Question: I have a procedure that I want to use to search through a xml column and return the value I search for. For now I just want it to return the value itself. As it is now, it is returning the correct expected number of row, but the returned value is null! I added the cast, but it returns the same!
Any ideas of how to get the searched string to return in stead of just null? Thanks!

'''
CREATE PROCEDURE [dbo].[FindString]
@findString NVARCHAR(100)
AS
BEGIN
SET NOCOUNT ON
;WITH XMLNAMESPACES (Default 'http://www.w3.org/2001/XMLSchema' )
SELECT CAST(x.value('Value[1]', 'varchar(30)') As varchar(30)) As Value
FROM dbo.XmlTable x
CROSS APPLY x.XmlDocument.nodes('/*') a(x)
WHERE XmlDocument.exist('//*/text()[contains(., sql:variable("@findString"))]') = 1
RETURN
END
GO
'''
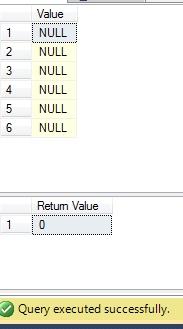
Answer: Does this work?
'''
CREATE PROCEDURE [dbo].[FindString]
@findString NVARCHAR(100)
AS
BEGIN
SET NOCOUNT ON
;WITH XMLNAMESPACES (Default 'http://www.w3.org/2001/XMLSchema' )
SELECT CAST(x.value('.', 'varchar(30)') As varchar(30)) As Value
FROM dbo.XmlTable x
CROSS APPLY x.XmlDocument.nodes('//*[contains(text()[1], sql:variable("@findString"))]') a(x)
RETURN
END
GO
'''